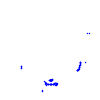
Particle: electron